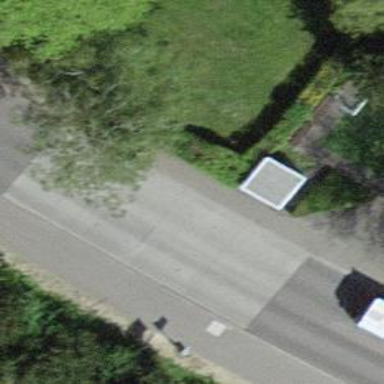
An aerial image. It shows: Bus stop with sheltered platform for public transport.